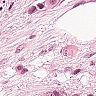
Metastatic tissue present: yes